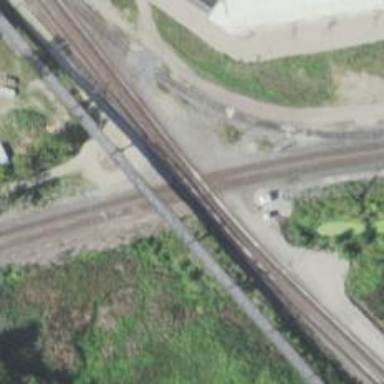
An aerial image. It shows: Railway crossing.